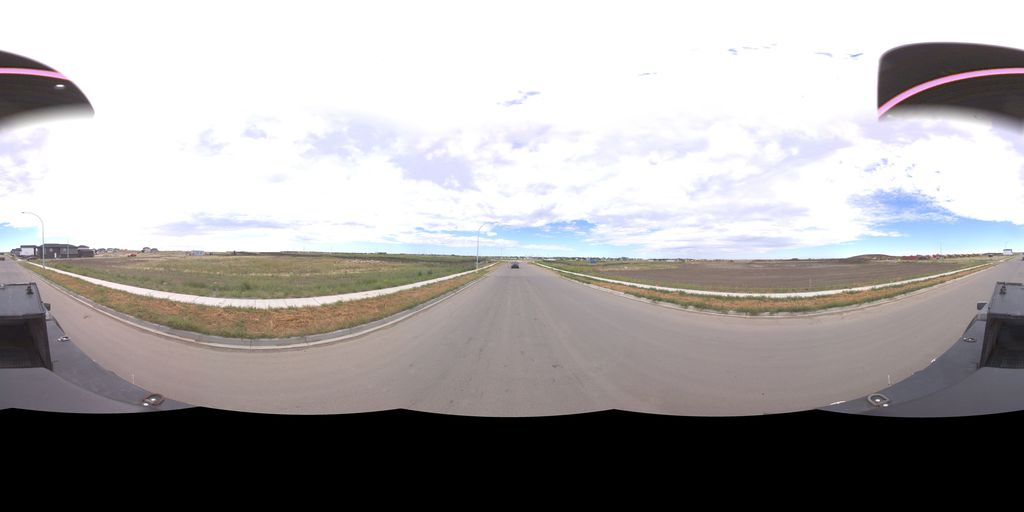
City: saskatoon